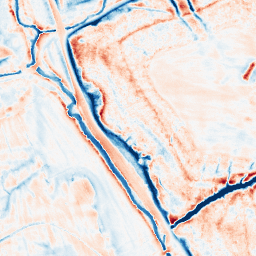
Category: edge_preserving
Decomposition family: anisotropic_diffusion
Decomposition parameters: iterations: 50
kappa: 30
gamma: 0.2
Upsampling method: regularized
Upsampling parameters: scale: 2
lambda_reg: 0.01
Upsampling scale: 2